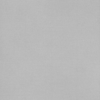
Label: dusty